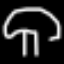
Label: mushroom